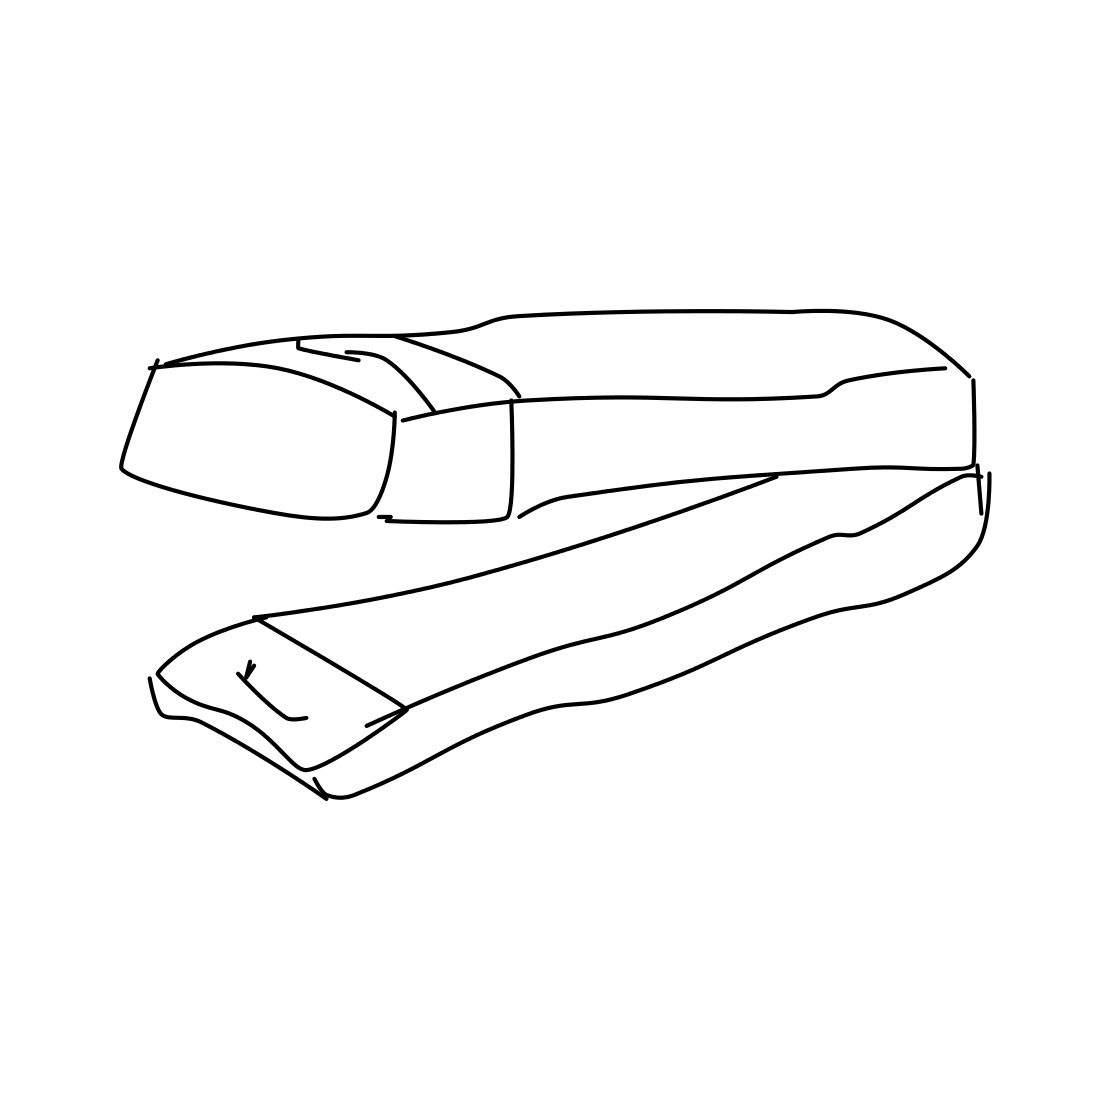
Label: stapler